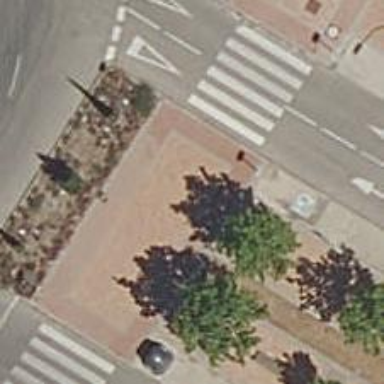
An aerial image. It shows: Footway surfaced with paving stones.